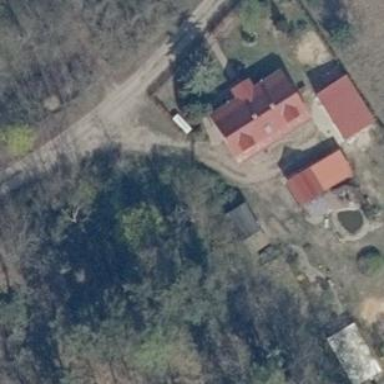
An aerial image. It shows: Driveway.